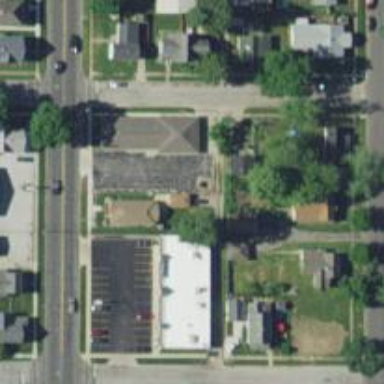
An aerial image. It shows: Alley classified as service road.